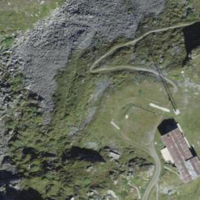
EUNIS habitat code: 31
Species observed at this site:
Tussilago farfara